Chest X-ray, AP view. Patient: 15 years old, sex F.
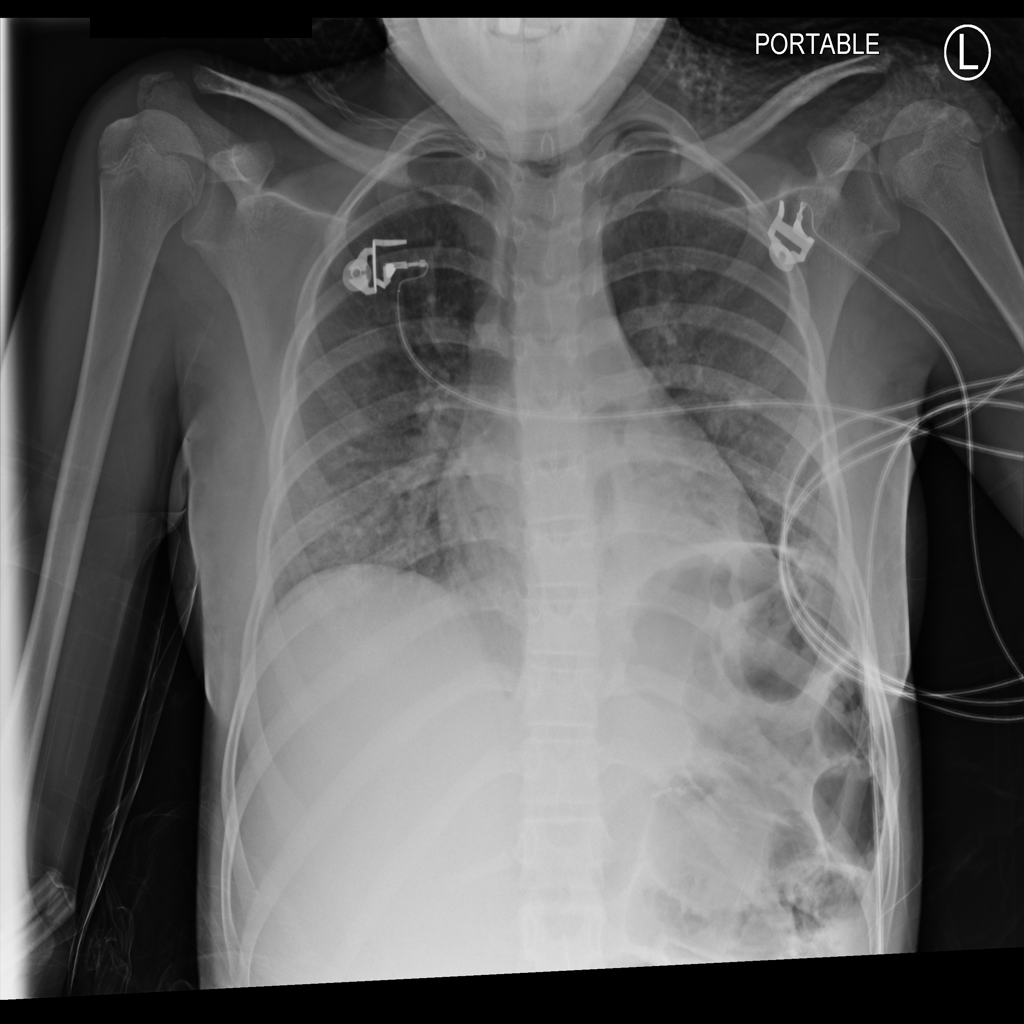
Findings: Atelectasis